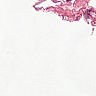
Metastatic tissue present: no